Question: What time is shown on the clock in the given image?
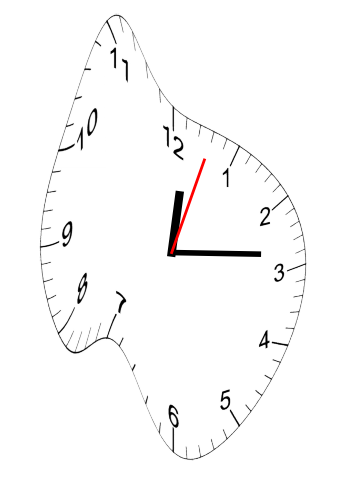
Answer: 12:14:03